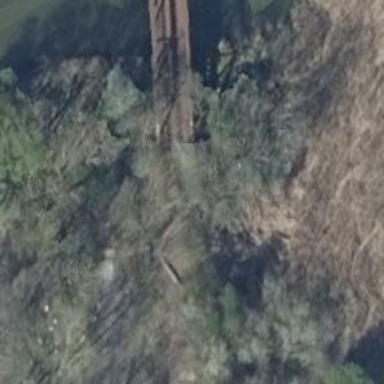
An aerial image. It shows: Path that crosses abandoned railway on bridge.